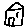
Label: house